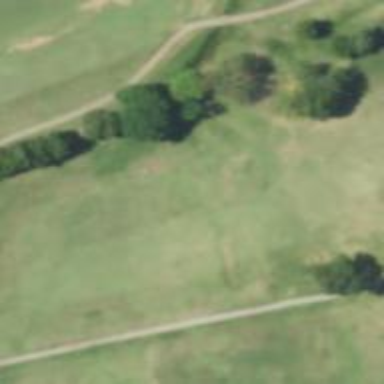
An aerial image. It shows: Lateral water hazard in golf course.